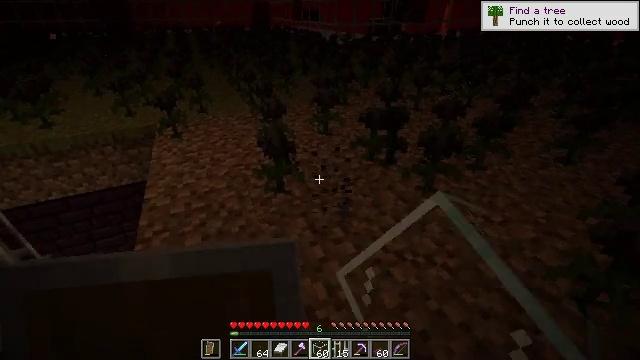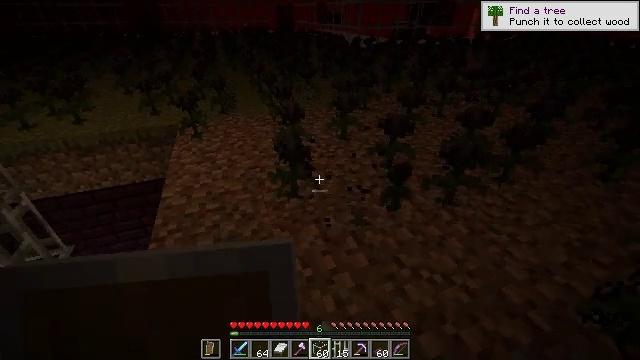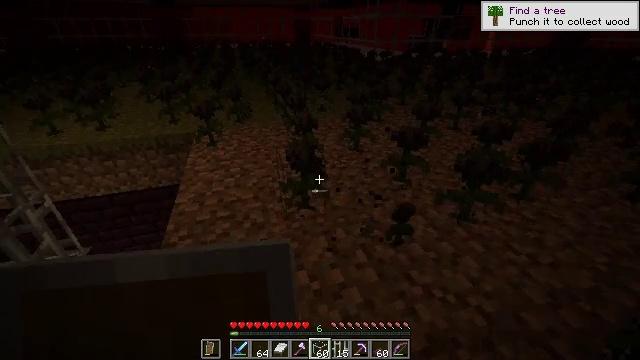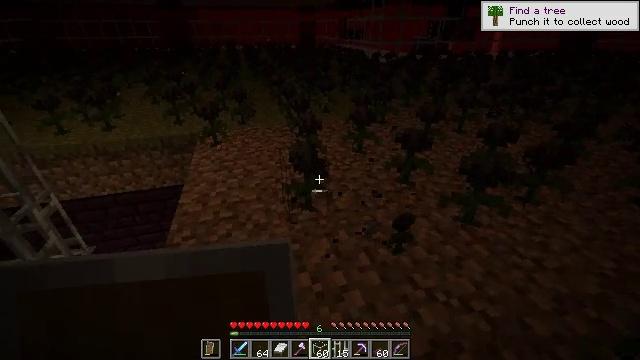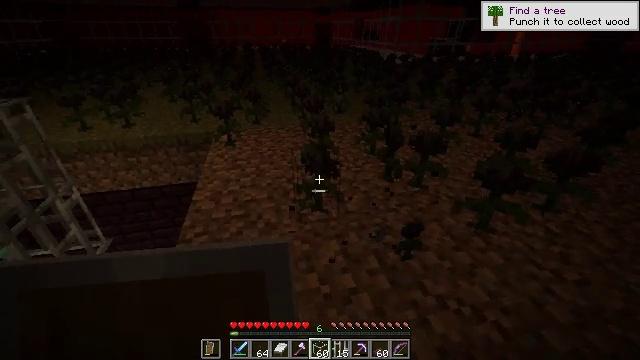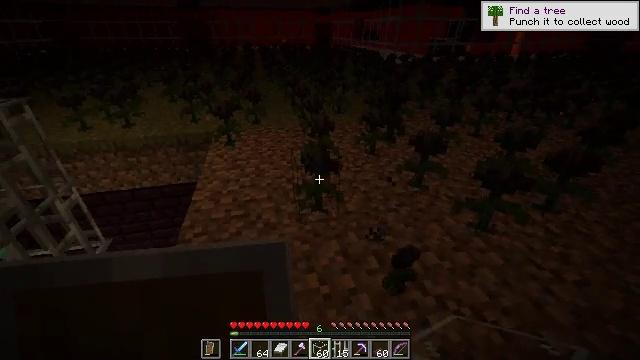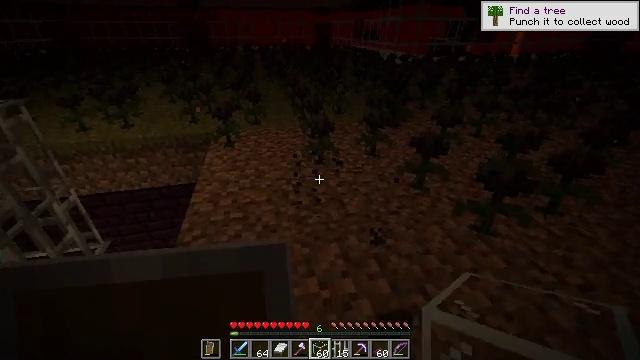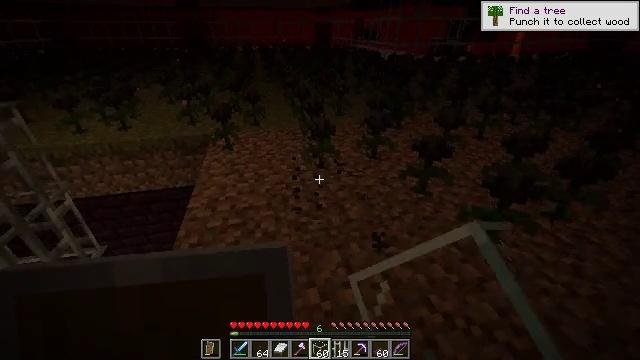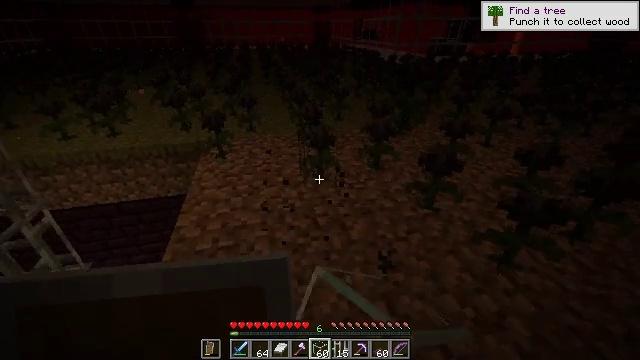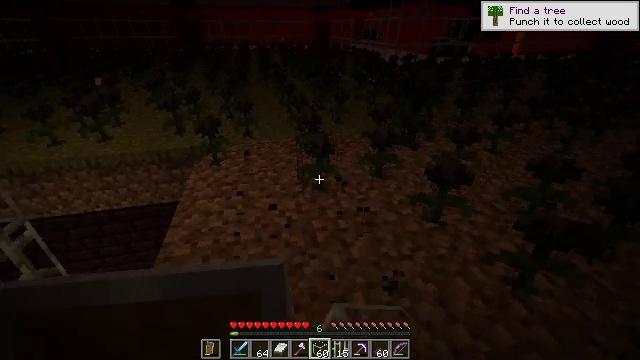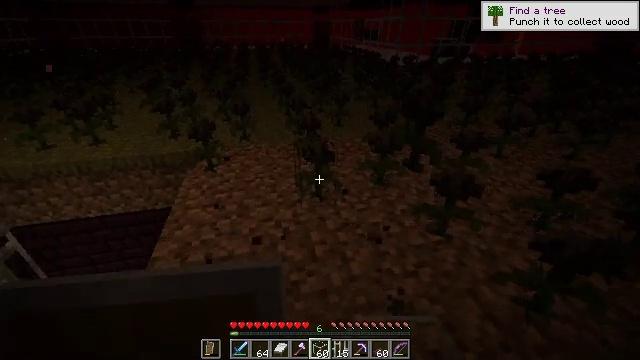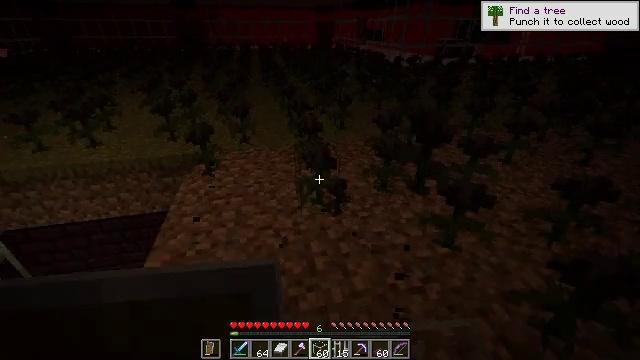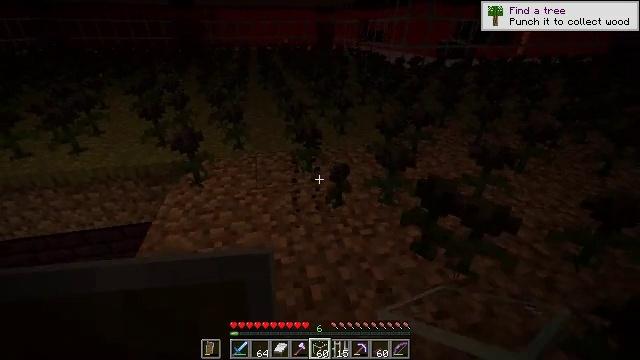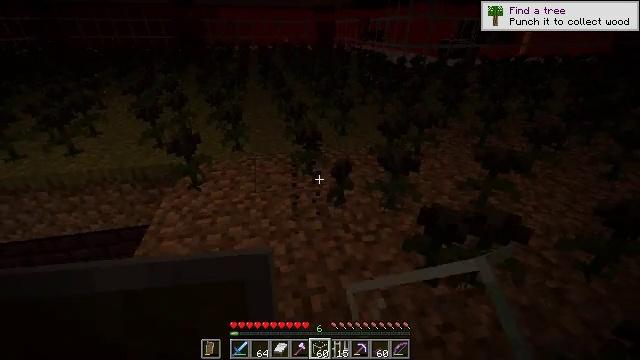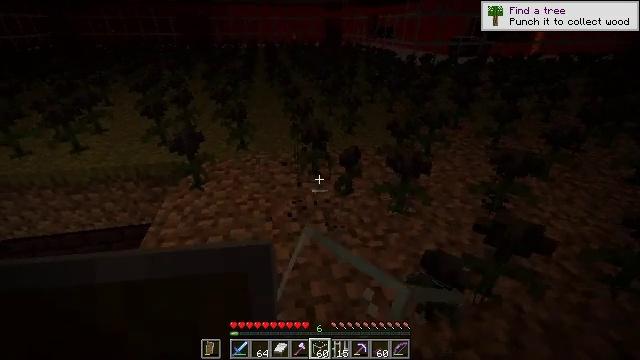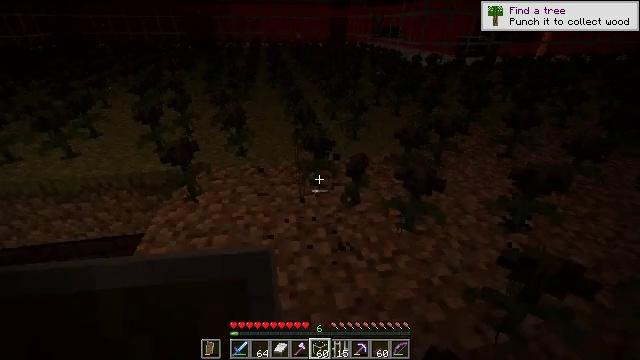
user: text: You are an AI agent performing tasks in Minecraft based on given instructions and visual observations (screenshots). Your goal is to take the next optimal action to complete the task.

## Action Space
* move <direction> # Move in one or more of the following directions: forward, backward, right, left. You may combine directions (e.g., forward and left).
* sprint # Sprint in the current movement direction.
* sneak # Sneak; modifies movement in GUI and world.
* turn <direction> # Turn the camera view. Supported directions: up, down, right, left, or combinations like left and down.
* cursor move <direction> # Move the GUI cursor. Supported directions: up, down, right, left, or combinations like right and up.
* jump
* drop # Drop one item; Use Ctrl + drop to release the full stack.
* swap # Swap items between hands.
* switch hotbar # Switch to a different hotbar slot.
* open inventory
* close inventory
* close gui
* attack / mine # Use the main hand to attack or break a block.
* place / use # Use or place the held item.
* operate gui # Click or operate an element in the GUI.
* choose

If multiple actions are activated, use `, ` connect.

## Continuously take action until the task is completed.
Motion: motion action
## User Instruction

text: Carefully break the wither rose.
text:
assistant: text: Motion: turn left
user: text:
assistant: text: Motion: turn left and up
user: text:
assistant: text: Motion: no_op
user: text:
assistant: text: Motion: turn left
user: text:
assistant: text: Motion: no_op
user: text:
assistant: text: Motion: move forward, attack / mine
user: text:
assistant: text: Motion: move forward, attack / mine
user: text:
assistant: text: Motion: move forward
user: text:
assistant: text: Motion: move forward
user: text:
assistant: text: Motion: move forward
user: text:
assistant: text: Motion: move forward
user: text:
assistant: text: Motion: move forward, attack / mine
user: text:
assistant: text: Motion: attack / mine
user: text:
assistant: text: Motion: move forward, turn left
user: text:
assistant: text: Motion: move forward
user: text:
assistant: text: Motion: move forward
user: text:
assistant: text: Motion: move forward, turn left
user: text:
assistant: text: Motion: attack / mine
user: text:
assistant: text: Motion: attack / mine
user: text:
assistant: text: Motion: no_op
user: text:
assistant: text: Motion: move left
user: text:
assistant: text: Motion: move left, turn down
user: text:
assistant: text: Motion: turn left and down
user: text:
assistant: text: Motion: turn left
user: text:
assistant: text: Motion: turn left
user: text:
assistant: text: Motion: turn left
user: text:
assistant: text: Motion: no_op
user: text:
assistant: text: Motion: no_op
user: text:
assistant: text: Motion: attack / mine
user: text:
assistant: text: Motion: turn right and down, attack / mine